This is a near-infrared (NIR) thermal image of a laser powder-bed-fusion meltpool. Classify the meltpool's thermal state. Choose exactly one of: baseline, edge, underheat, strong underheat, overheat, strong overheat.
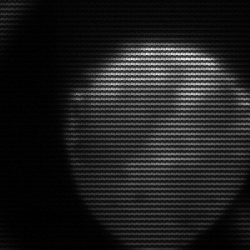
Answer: edge